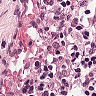
Metastatic tissue present: no